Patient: sex F, age 56
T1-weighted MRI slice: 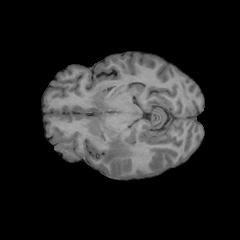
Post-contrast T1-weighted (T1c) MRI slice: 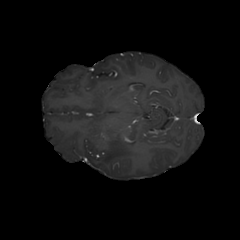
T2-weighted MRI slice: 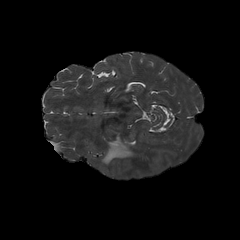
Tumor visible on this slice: yes
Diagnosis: Glioblastoma, IDH-wildtype
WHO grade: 4